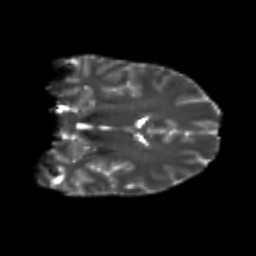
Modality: T2w
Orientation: coronal
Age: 23
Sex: male
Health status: healthy
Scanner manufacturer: philips
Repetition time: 7.388 s
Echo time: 0.08599 s